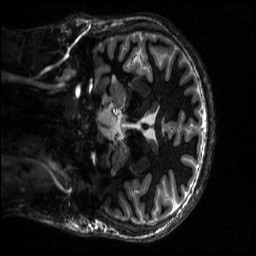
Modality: MP2RAGE
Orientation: coronal
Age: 27
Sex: male
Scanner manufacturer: siemens
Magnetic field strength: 6.98 T
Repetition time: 6 s
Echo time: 0.00283 s